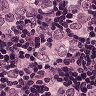
Metastatic tissue present: yes